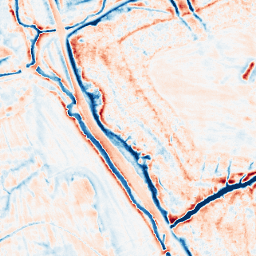
Category: edge_preserving
Decomposition family: guided
Decomposition parameters: radius: 4
eps: 0.1
Upsampling method: sinc_blackman
Upsampling parameters: scale: 8
kernel_size: 16
Upsampling scale: 8